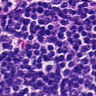
Metastatic tissue present: no